Question: I'm using Custom List View in android.

This is my listview . i need to add some spaces between the two lists or increase the border size. how to do that?
and How to add the subtext ?
my list.xml
'''
<?xml version="1.0" encoding="utf-8"?>
<TableLayout xmlns:android="http://schemas.android.com/apk/res/android"
android:layout_width="match_parent"
android:layout_height="match_parent" >
<TableRow>
<ImageView
android:id="@+id/img"
android:layout_width="50dp"
android:layout_height="50dp"/>
<TextView
android:id="@+id/txt"
android:layout_width="wrap_content"
android:layout_height="50dp" />
</TableRow>
</TableLayout>
'''
customlist.java
'''
package in.wptrafficanalyzer.locationplacesautocomplete;
import android.app.Activity;
import android.view.LayoutInflater;
import android.view.View;
import android.view.ViewGroup;
import android.widget.ArrayAdapter;
import android.widget.ImageView;
import android.widget.TextView;
public class CustomList extends ArrayAdapter<String>{
private final Activity context;
private final String[] web;
private final Integer[] imageId;
public CustomList(Activity context,
String[] web, Integer[] imageId) {
super(context, R.layout.list_single, web);
this.context = context;
this.web = web;
this.imageId = imageId;
}
@Override
public View getView(int position, View view, ViewGroup parent) {
LayoutInflater inflater = context.getLayoutInflater();
View rowView= inflater.inflate(R.layout.list_single, null, true);
TextView txtTitle = (TextView) rowView.findViewById(R.id.txt);
ImageView imageView = (ImageView) rowView.findViewById(R.id.img);
txtTitle.setText(web[position]);
imageView.setImageResource(imageId[position]);
return rowView;
}
}
'''
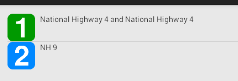
Answer: '''
<LinearLayout xmlns:android="http://schemas.android.com/apk/res/android"
android:layout_width="fill_parent"
android:layout_height="?android:attr/listPreferredItemHeight"
android:padding="6dip">
<ImageView
android:id="@+id/img"
android:layout_width="50dp"
android:layout_height="50dp"/>
/>
<LinearLayout
android:background="#E5E4E2"
android:orientation="vertical"
android:layout_width="0dip"
android:layout_weight="1"
android:layout_height="fill_parent">
<TextView
android:id="@+id/txt"
android:layout_width="fill_parent"
android:layout_height="0dip"
android:layout_weight="1"
android:gravity="center_vertical"
/>
<TextView
android:layout_width="fill_parent"
android:layout_height="0dip"
android:layout_weight="1"
android:id="@+id/sub"
android:singleLine="true"
android:ellipsize="marquee"
/>
</LinearLayout>
</LinearLayout>
'''